Interaction volume radius: 5 \u00c5
Interaction volume height: 15 \u00c5
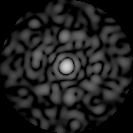
Disorder parameter: 0.8132